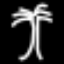
Label: palm tree